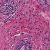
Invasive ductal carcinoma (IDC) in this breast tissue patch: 1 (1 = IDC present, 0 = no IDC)